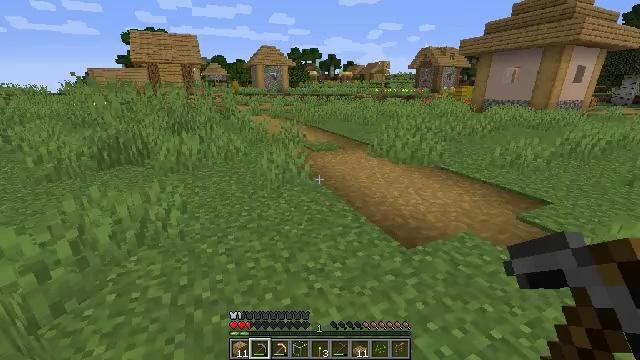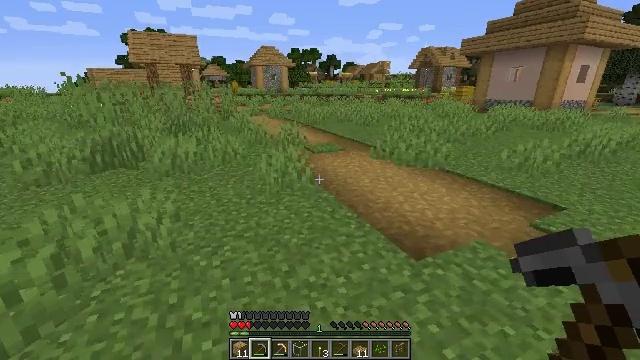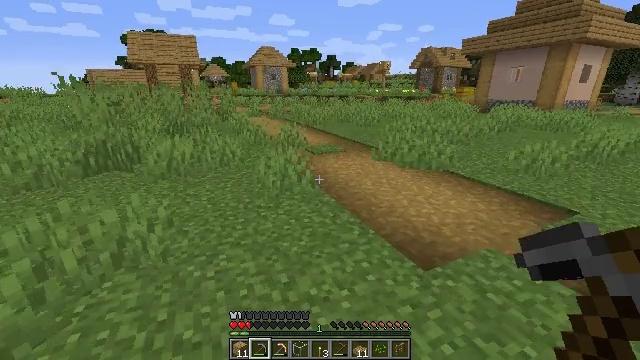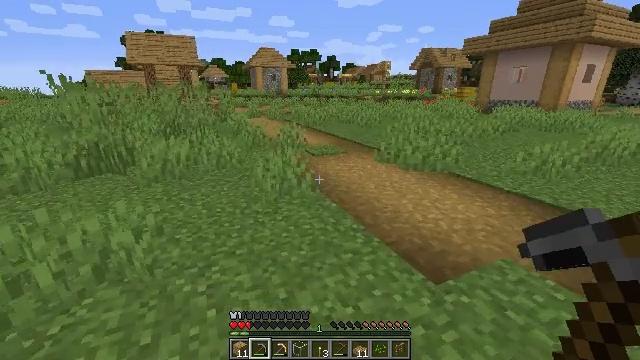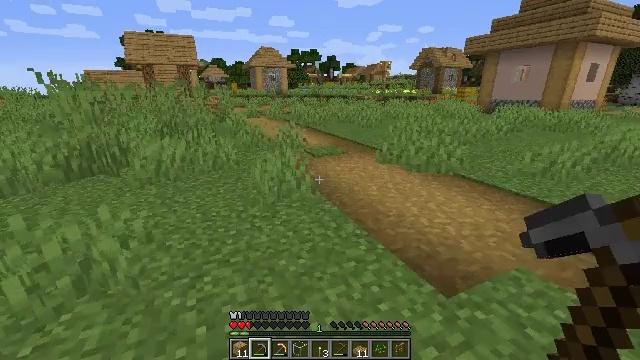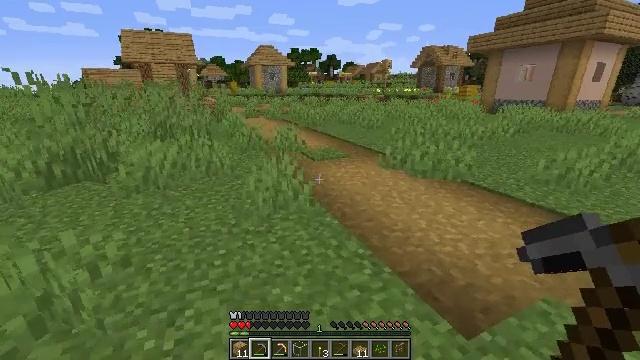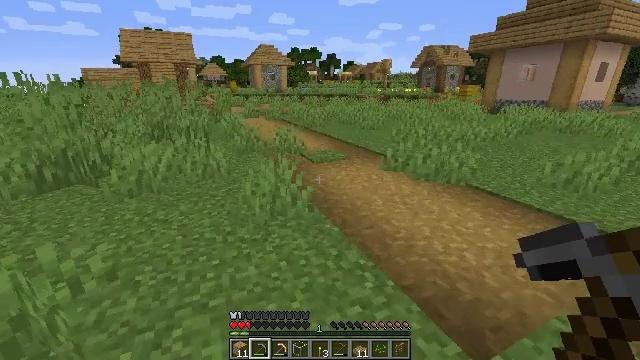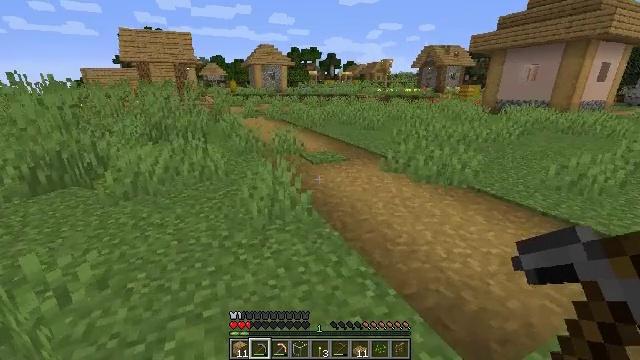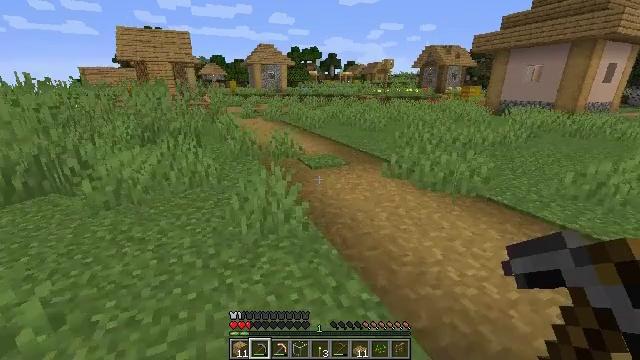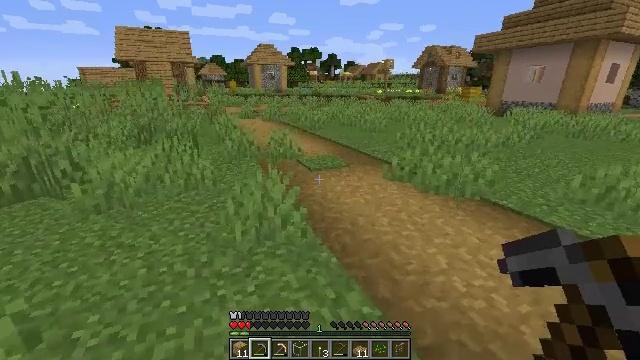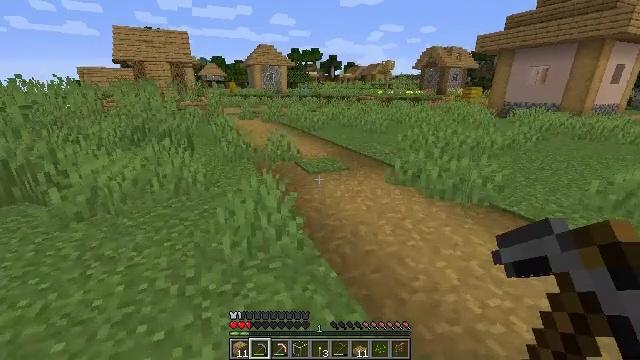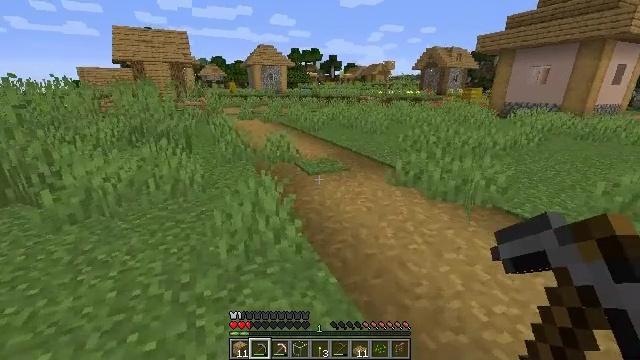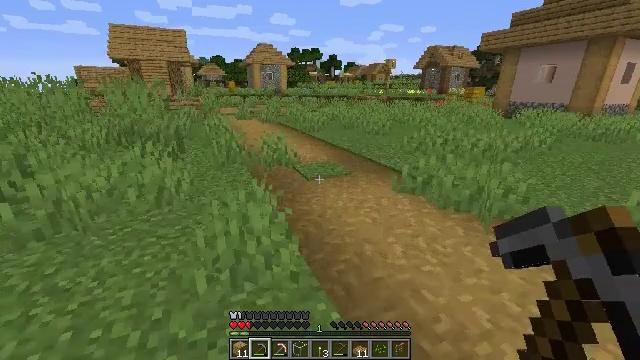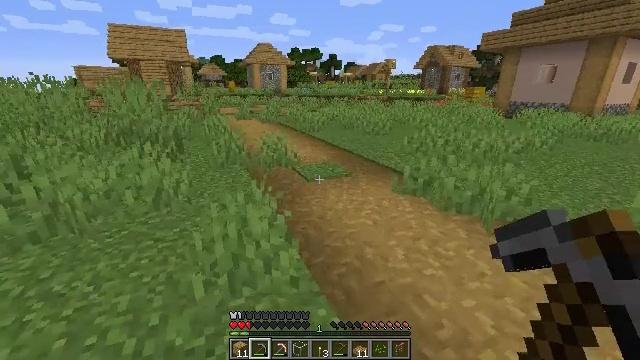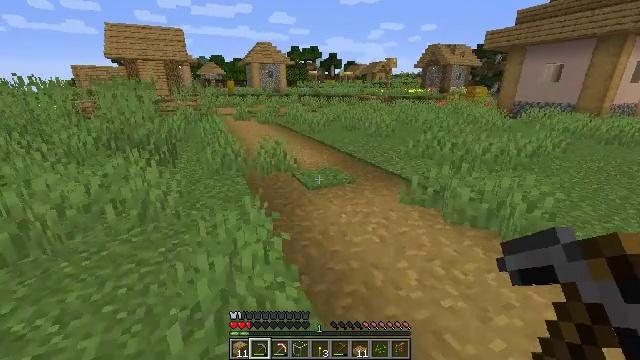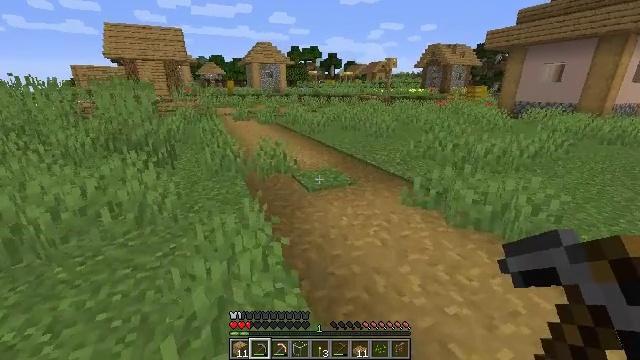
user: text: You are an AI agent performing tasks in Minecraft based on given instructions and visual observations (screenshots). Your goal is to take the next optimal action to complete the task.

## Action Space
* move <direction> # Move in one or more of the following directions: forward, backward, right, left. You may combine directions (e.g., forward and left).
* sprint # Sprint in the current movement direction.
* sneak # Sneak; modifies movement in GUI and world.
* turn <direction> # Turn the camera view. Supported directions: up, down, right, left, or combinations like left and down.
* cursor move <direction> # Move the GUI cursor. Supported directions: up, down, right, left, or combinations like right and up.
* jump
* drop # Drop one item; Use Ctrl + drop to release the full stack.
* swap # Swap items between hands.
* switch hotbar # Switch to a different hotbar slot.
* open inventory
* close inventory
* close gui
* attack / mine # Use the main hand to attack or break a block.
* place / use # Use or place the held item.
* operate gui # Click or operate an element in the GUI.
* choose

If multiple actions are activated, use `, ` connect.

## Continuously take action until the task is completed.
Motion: motion action
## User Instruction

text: Mine planks.
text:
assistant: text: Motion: move forward
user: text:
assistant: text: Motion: move forward
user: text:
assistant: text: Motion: move forward
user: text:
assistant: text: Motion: move forward
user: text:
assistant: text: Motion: move forward
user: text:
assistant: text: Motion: move forward
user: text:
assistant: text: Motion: move forward
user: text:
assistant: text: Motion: move forward
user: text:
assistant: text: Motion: move forward
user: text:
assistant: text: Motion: move forward
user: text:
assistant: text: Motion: move forward
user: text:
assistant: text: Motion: move forward
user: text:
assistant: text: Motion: move forward
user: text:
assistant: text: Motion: move forward
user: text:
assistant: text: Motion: move forward
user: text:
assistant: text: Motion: move forward
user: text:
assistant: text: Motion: move forward
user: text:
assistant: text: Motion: move forward
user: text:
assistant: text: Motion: move forward
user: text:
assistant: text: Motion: move forward
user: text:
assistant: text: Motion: move forward
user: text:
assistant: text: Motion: move forward
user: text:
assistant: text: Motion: move forward
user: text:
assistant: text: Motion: move forward and move left
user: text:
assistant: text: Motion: move forward and move left, open inventory
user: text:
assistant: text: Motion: move forward and move left, open inventory
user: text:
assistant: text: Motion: move forward and move left, open inventory
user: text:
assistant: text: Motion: move forward and move left
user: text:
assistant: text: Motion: move forward and move left
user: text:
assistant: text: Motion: move forward and move left